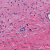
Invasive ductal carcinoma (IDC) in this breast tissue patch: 0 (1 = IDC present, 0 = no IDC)